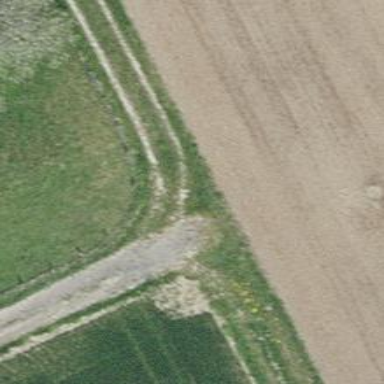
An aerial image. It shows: Track road with grade3 tracktype.